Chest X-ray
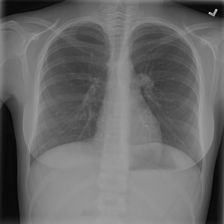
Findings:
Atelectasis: negative
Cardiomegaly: negative
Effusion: negative
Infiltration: negative
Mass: negative
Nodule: negative
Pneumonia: negative
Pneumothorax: negative
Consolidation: negative
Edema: negative
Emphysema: negative
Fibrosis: negative
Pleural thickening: negative
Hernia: negative